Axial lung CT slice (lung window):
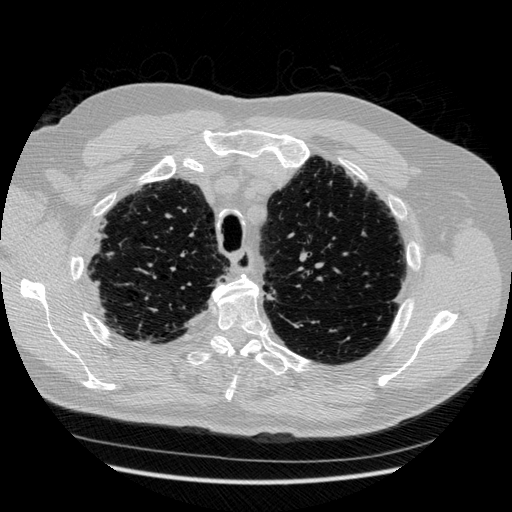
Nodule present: no